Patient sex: M
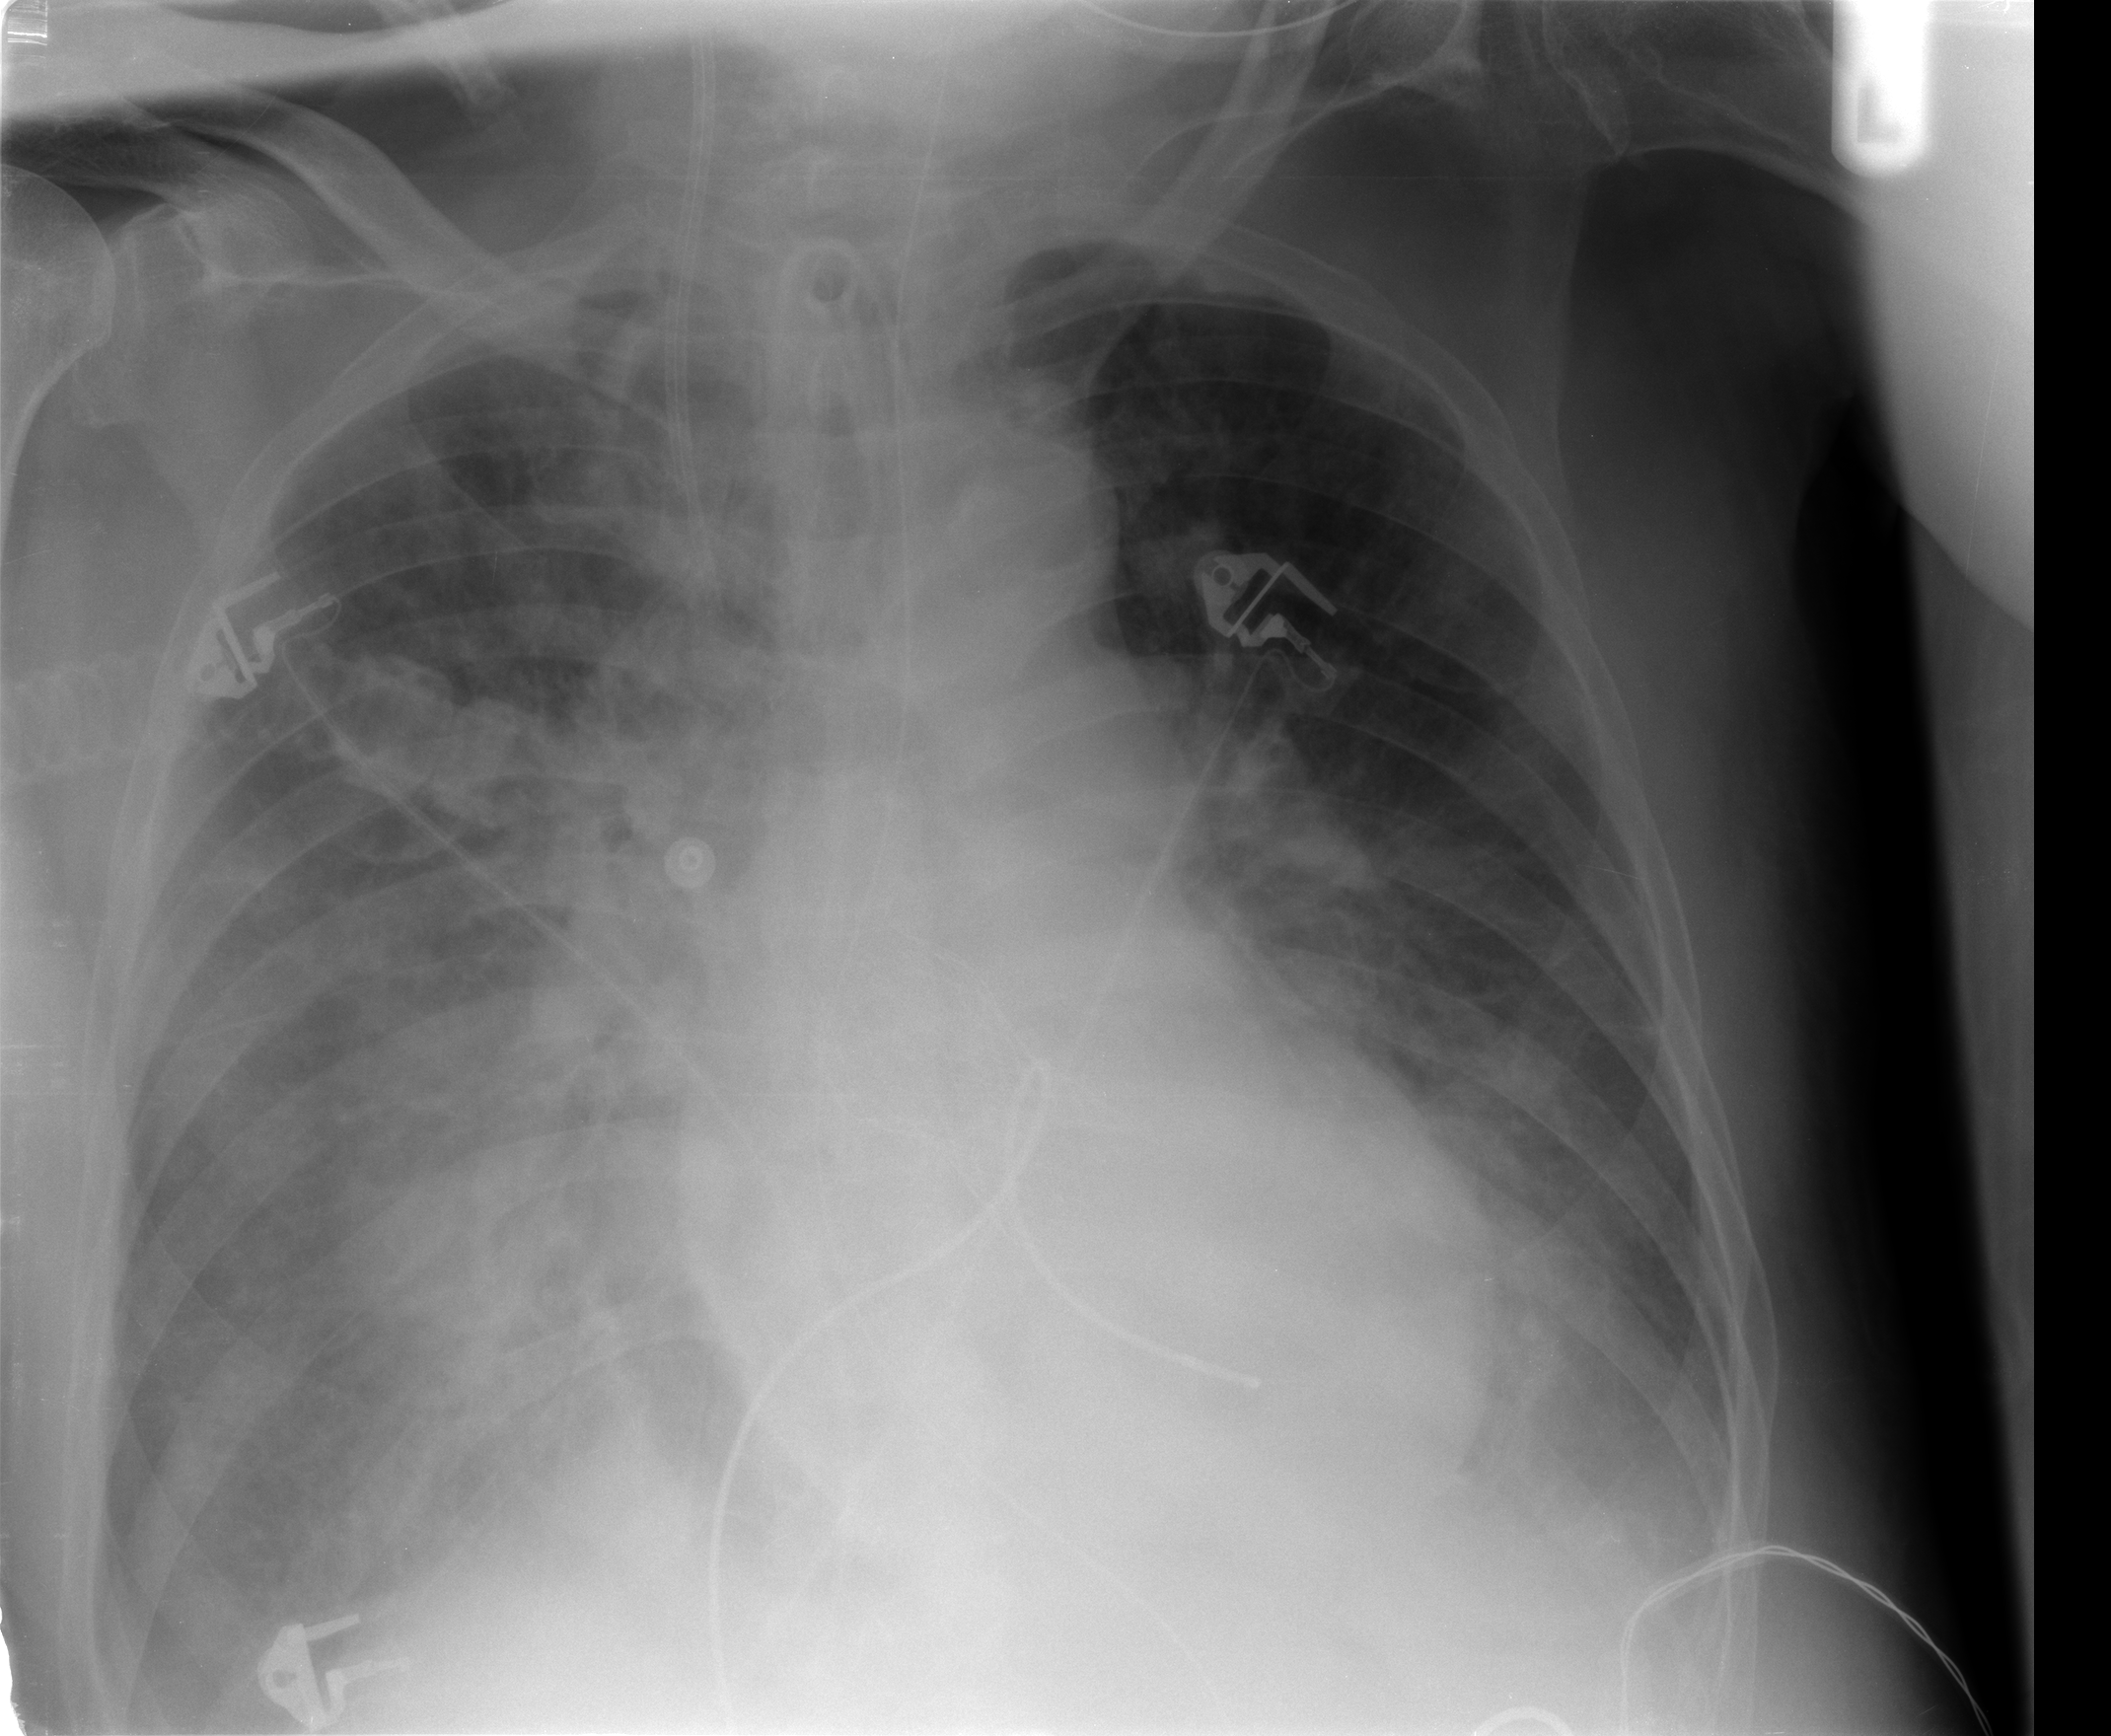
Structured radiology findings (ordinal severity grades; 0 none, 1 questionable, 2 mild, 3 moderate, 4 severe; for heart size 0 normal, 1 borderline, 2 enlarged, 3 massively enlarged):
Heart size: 1
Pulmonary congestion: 2
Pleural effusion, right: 3
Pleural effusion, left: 2
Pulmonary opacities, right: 2
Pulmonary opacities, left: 0
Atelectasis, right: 2
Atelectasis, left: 2